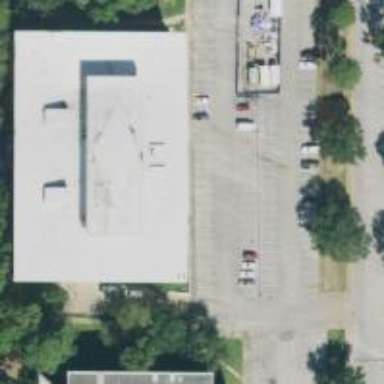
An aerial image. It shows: Building that serves as library.